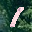
Label: 1